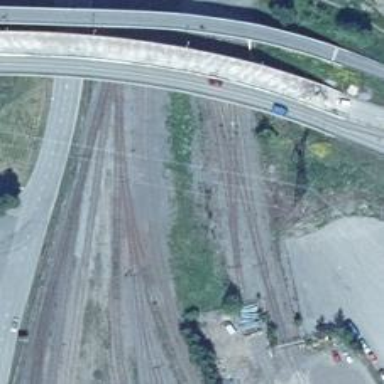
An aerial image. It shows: Disused railway spur.